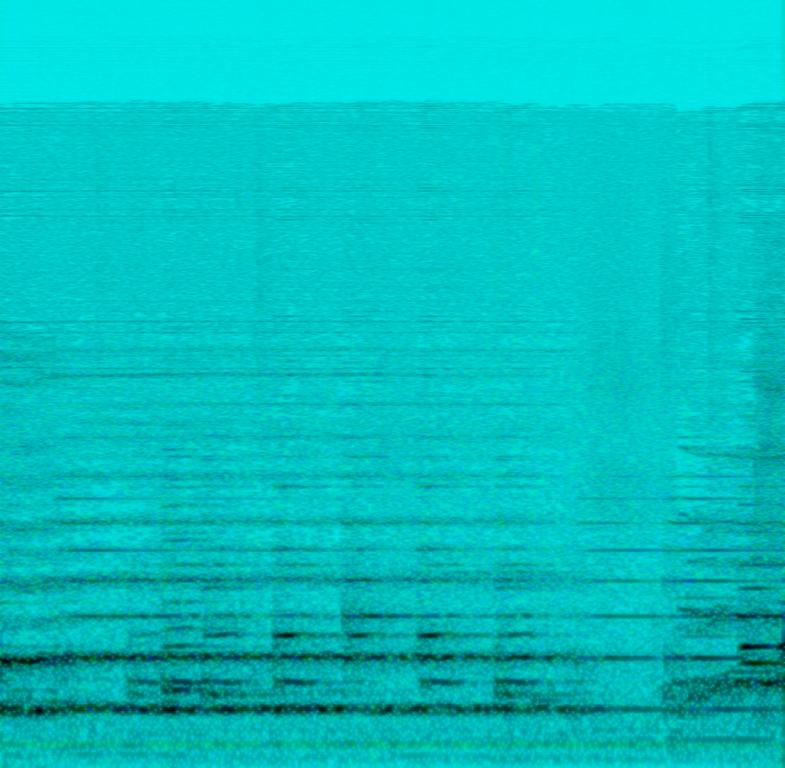
The clip features a choir singing a hymnal type of song. This was recorded live. There's a piano accompanying the choir. They are humming in a gentle and angelic way.